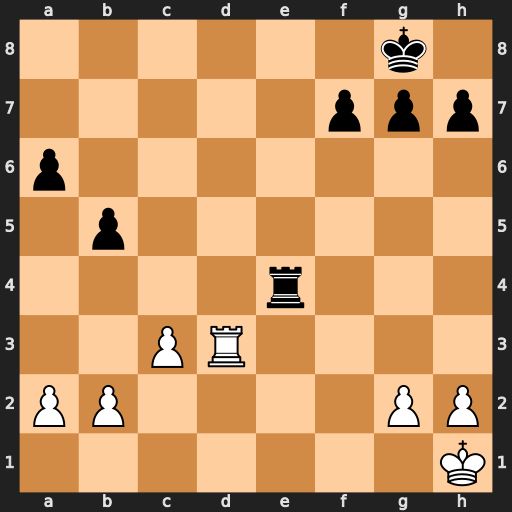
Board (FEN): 6k1/5ppp/p7/1p6/4r3/2PR4/PP4PP/7K
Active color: w
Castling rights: -
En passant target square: -
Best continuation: Rd8+ Re8 Rxe8#